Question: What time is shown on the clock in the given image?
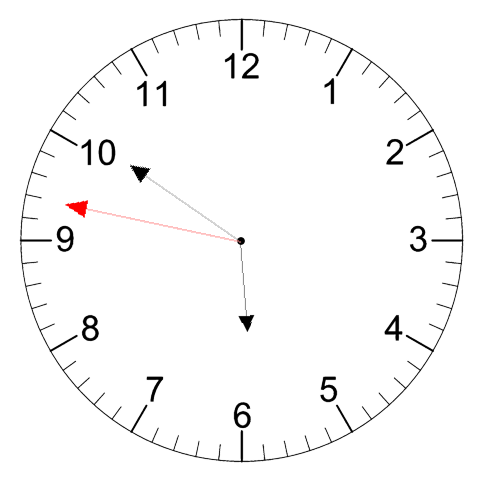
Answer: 05:50:47